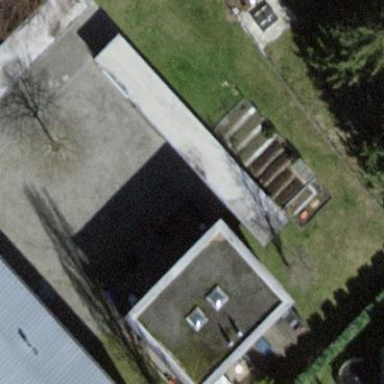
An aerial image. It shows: Shed building.